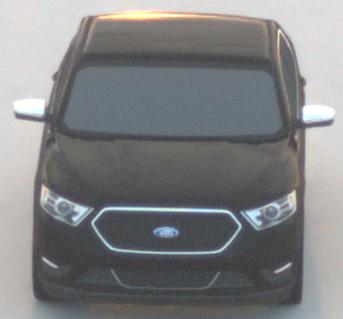
Make: Ford
Model: Taurus
Detailed model: SHO
Model produced from: 2012
Model produced until: 2019
Doors: 4
Color: black
Road condition: dry road
Daytime: sunrise or sunset
Contrast: low contrast